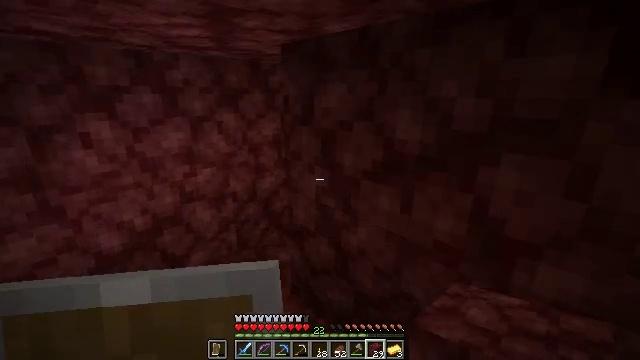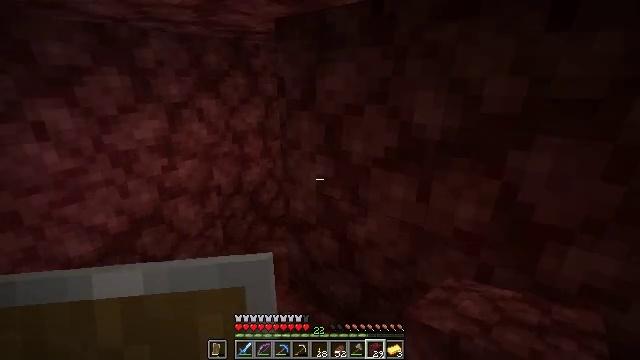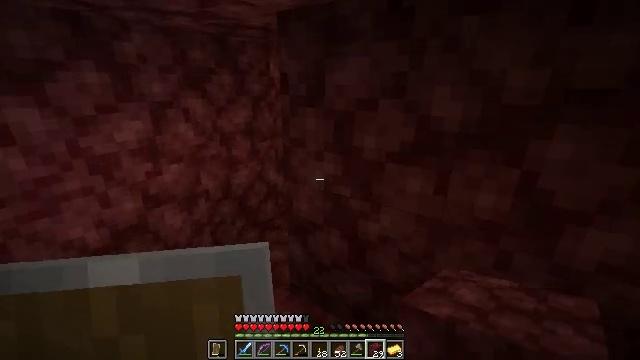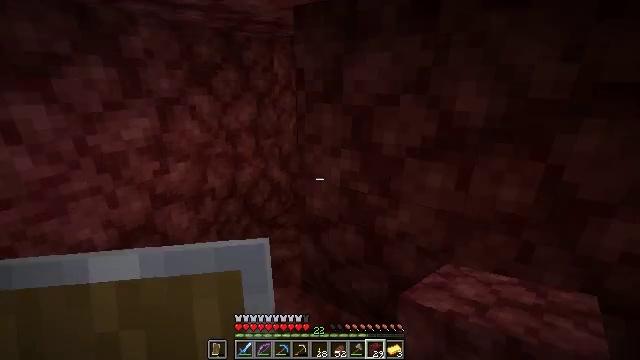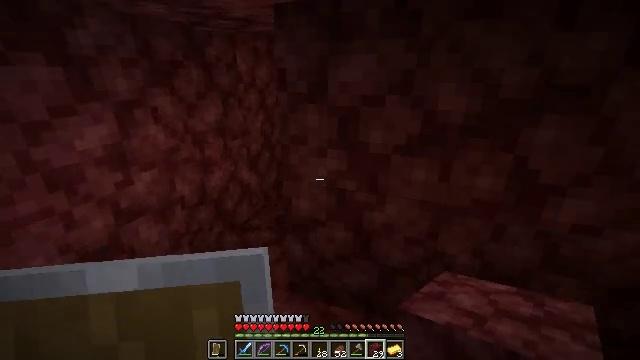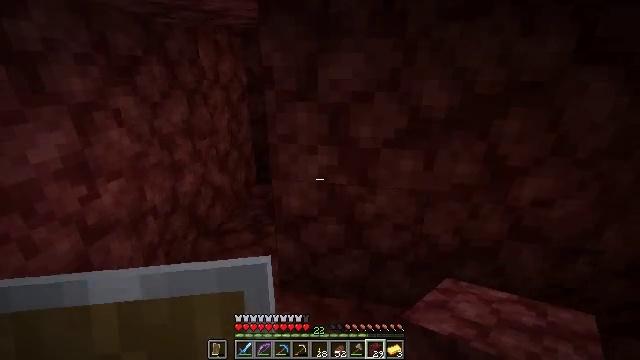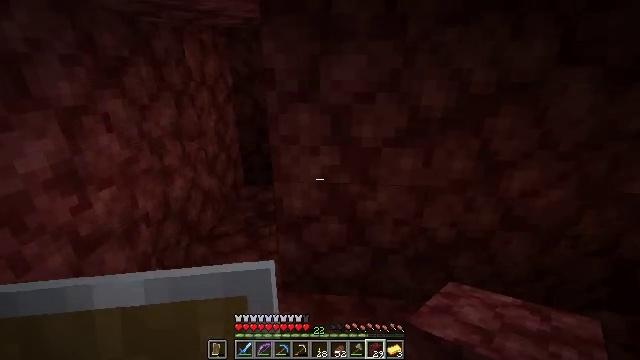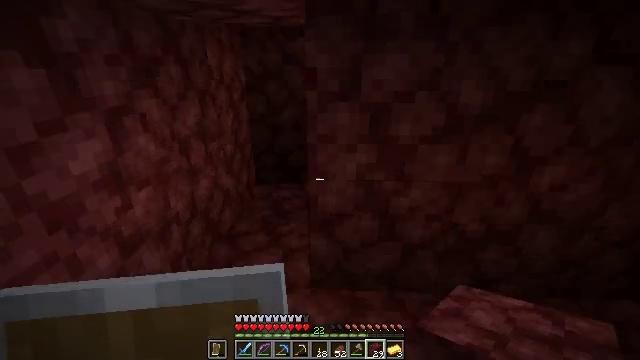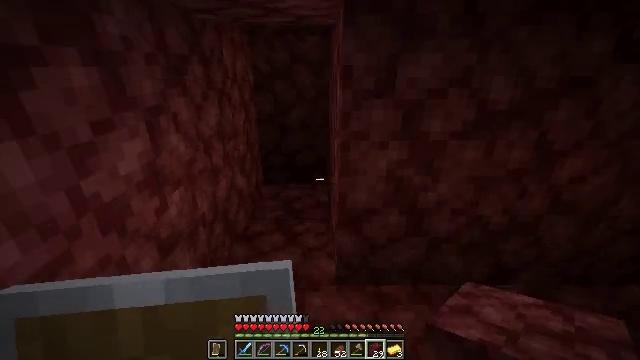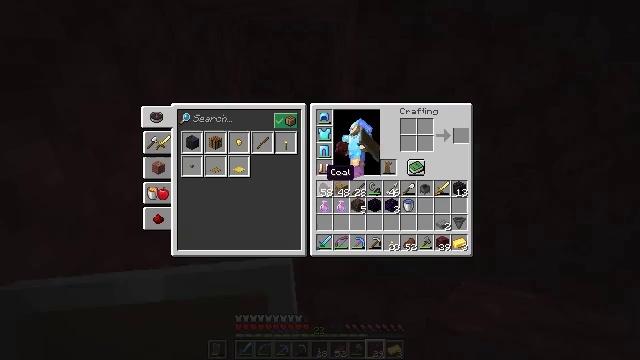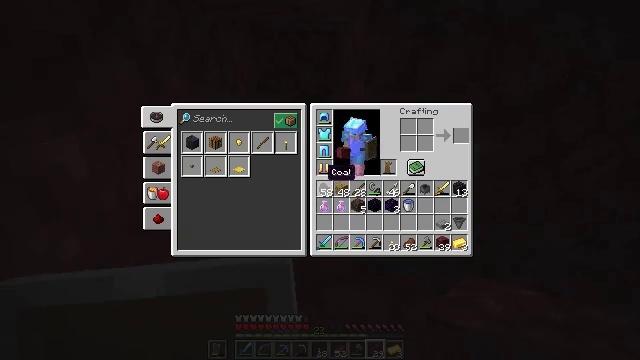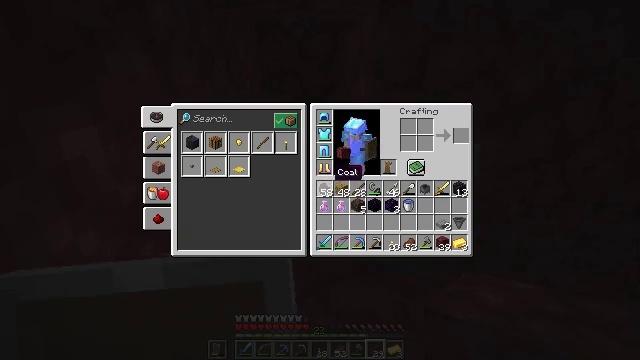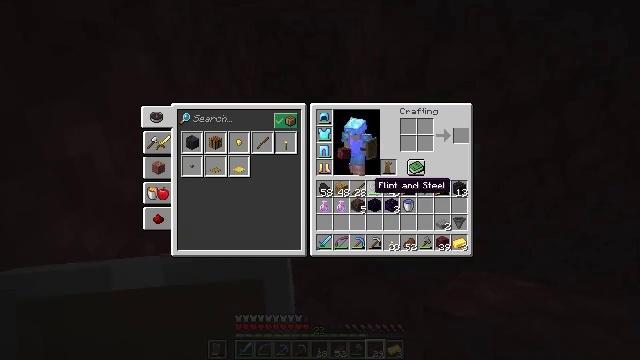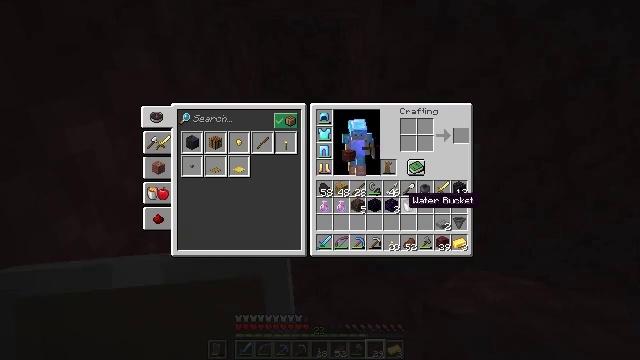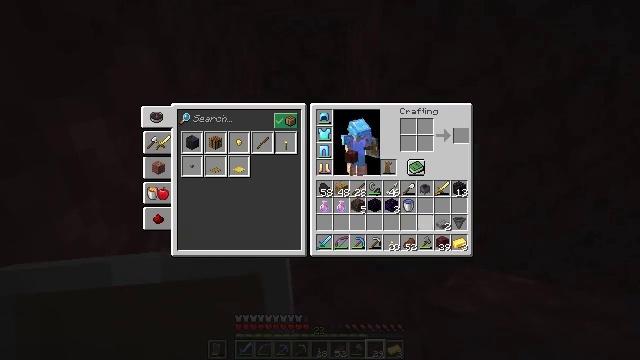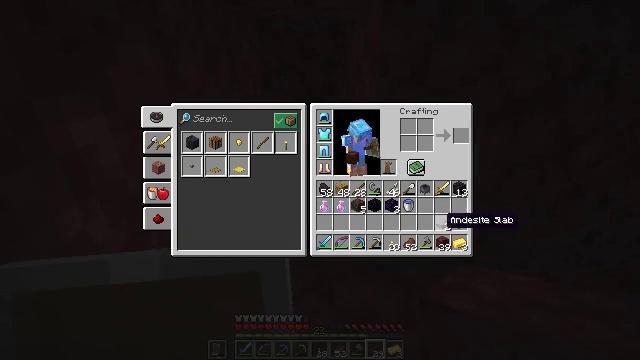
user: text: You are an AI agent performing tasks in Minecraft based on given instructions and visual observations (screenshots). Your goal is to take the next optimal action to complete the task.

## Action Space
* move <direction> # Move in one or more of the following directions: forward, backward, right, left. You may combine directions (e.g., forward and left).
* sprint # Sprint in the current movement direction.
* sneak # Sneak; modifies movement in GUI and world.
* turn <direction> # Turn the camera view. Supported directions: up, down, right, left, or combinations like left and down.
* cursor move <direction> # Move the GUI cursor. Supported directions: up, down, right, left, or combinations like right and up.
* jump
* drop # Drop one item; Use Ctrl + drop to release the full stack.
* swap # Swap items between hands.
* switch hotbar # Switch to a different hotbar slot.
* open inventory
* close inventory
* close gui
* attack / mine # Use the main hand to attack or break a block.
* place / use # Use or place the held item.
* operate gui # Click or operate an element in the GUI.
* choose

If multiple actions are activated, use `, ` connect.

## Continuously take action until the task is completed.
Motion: motion action
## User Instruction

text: Dig up netherrack with a pickaxe.
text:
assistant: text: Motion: move left, turn right and down
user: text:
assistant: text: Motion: move left, turn right
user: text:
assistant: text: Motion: move left, turn right
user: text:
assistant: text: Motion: move left, turn right
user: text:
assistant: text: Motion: move left, turn right and down
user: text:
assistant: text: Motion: move left, turn right
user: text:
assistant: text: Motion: move left, turn right
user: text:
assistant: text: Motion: move left, turn right
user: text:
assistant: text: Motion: turn right, open inventory
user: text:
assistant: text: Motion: open inventory
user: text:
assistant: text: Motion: cursor move right, open inventory
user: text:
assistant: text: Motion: cursor move right and down
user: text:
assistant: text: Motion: cursor move right and down
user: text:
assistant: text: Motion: sneak, cursor move right and down
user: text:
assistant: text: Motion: sneak, cursor move right
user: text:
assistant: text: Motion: sneak
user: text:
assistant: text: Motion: sneak
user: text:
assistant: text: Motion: sneak
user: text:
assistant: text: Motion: sneak, operate gui
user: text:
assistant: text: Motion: sneak, operate gui
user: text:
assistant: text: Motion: sneak
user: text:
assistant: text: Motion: sneak
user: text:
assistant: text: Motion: sneak
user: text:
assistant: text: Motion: sneak, cursor move up
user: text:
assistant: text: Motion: sneak, cursor move left and up
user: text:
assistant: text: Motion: sneak
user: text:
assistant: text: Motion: sneak
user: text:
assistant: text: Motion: sneak, cursor move right and down
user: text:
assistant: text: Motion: sneak, cursor move right
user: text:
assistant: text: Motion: sneak